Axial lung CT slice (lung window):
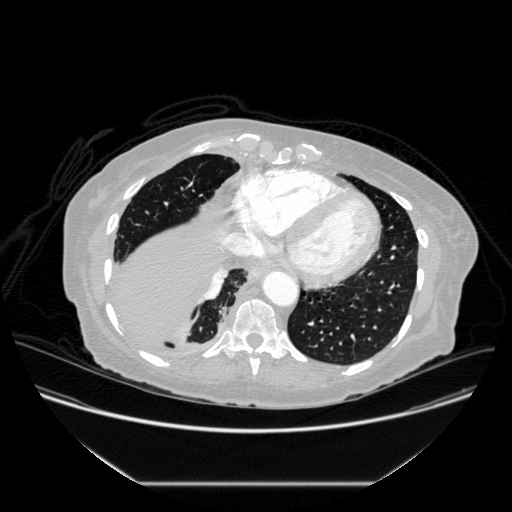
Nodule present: no